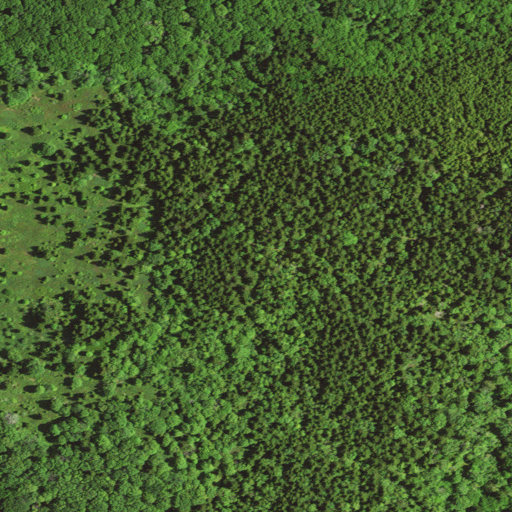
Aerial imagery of mountain in West Virginia named Cabin Mountain containing mixed forest, evergreen forest, deciduous forest, and barren land